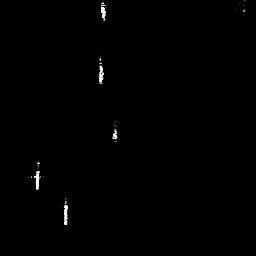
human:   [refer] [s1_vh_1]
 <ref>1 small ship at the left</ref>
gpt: <box>[[12, 64, 17, 75, 0]]</box>